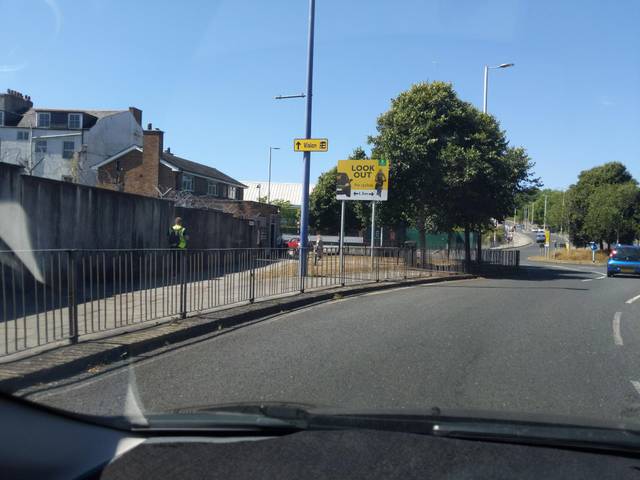
Region: United Kingdom
Coordinates: 50.369, -4.162